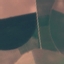
Label: AnnualCrop